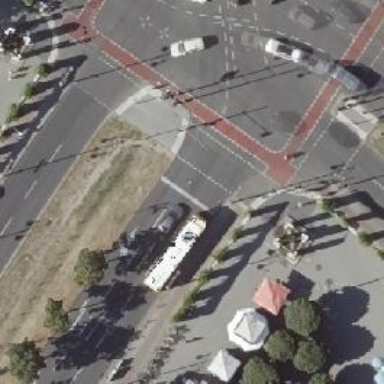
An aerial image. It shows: Road with traffic signals.